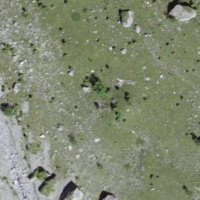
EUNIS habitat code: 23
Species observed at this site:
Anthus trivialis
Corvus corone
Oenanthe oenanthe
Falco subbuteo
Anthus spinoletta
Dendrocopos major
Turdus viscivorus
Buteo buteo
Sylvia atricapilla
Muscicapa striata
Phylloscopus collybita
Carduelis citrinella
Erithacus rubecula
Pica pica
Phoenicurus ochruros
Sitta europaea
Nucifraga caryocatactes
Garrulus glandarius
Falco tinnunculus
Corvus corax
Periparus ater
Motacilla cinerea
Cyanistes caeruleus
Lophophanes cristatus
Sturnus vulgaris
Accipiter gentilis
Chloris chloris
Linaria cannabina
Montifringilla nivalis
Passer domesticus
Fringilla coelebs
Lanius collurio
Turdus torquatus
Ptyonoprogne rupestris
Carduelis carduelis
Turdus merula
Columba palumbus
Parus major
Hirundo rustica
Turdus pilaris
Pyrrhocorax graculus
Aquila chrysaetos
Motacilla alba
Delichon urbicum